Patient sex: F
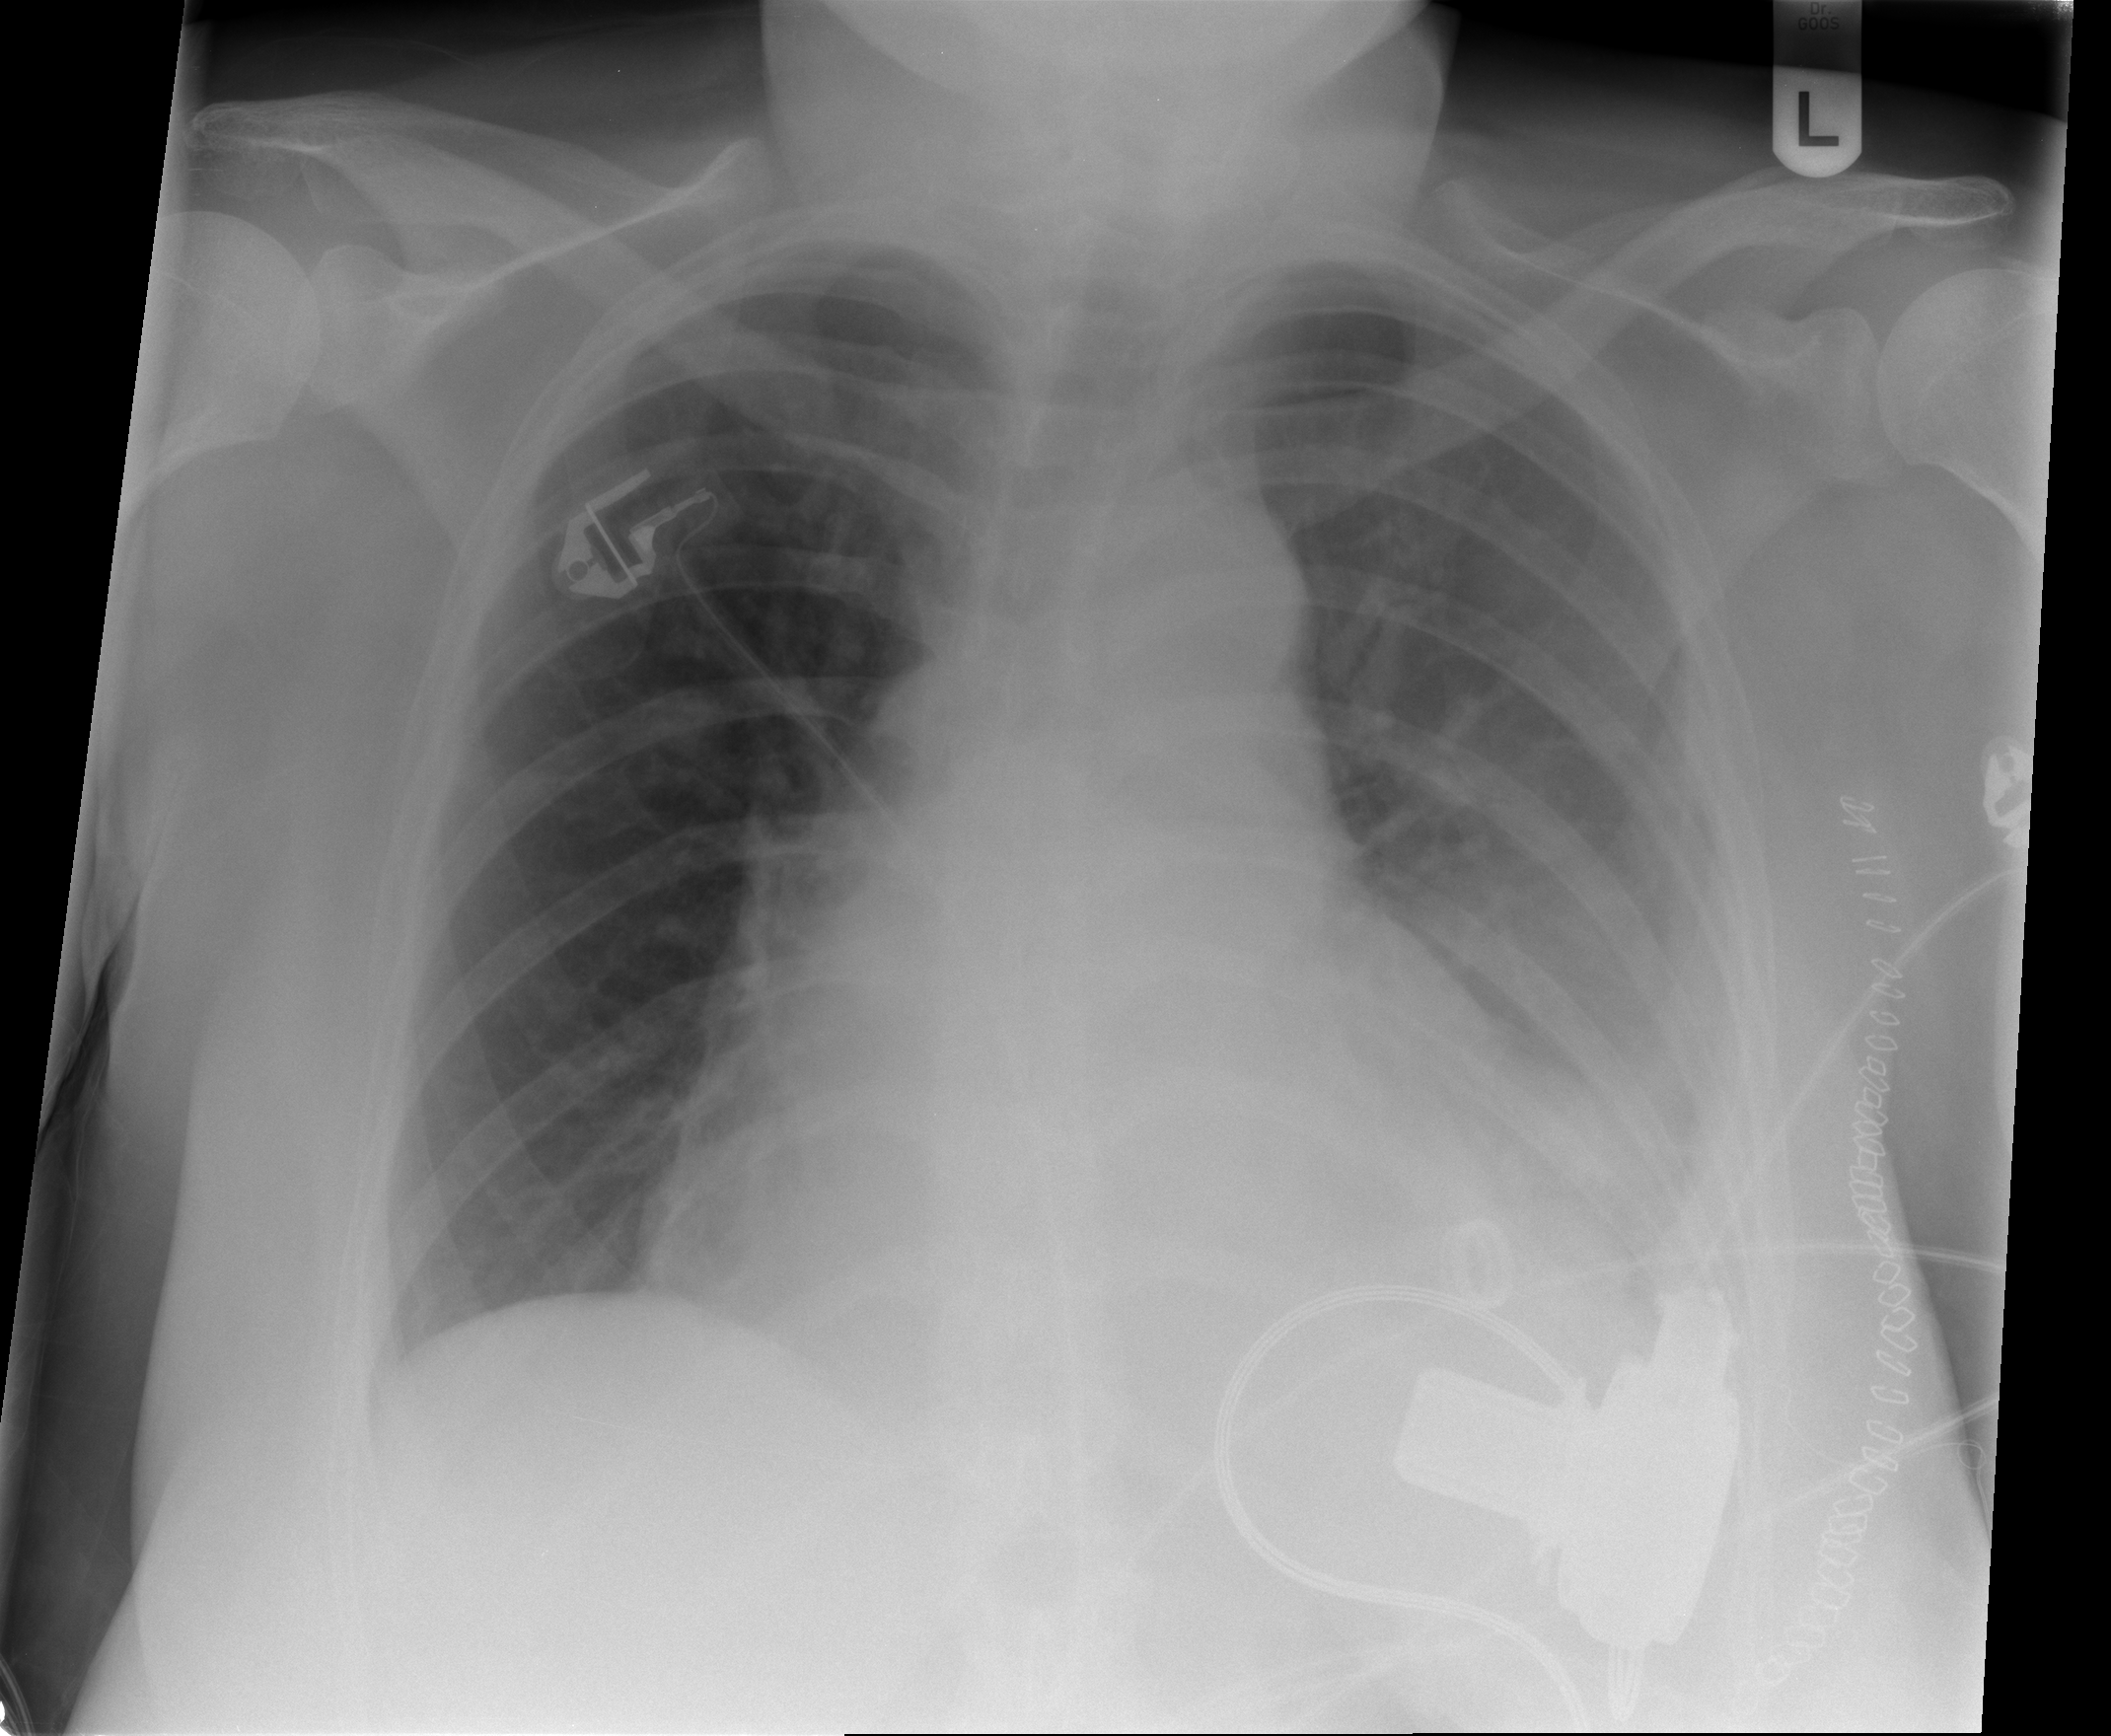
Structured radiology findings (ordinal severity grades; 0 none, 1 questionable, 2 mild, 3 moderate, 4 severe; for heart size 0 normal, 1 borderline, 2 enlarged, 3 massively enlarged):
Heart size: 3
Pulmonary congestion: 2
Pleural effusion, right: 0
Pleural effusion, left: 3
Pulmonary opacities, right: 0
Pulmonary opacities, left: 0
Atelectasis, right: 0
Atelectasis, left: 2